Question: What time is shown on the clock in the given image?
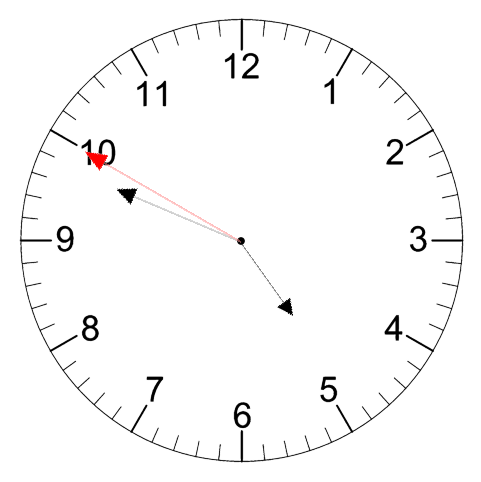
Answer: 04:48:50